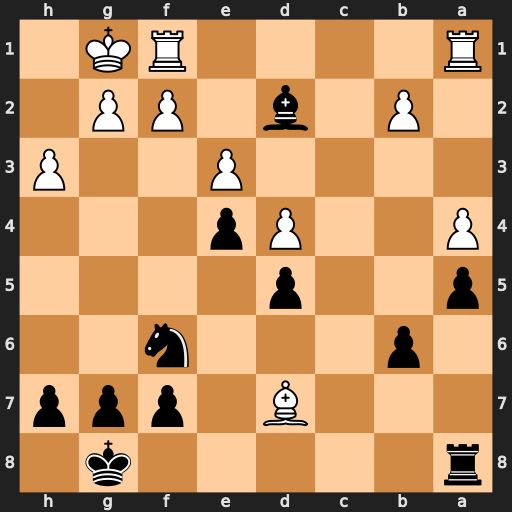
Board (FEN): r5k1/3B1ppp/1p3n2/p2p4/P2Pp3/4P2P/1P1b1PP1/R4RK1
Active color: b
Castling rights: -
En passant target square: -
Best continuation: Nxd7 Rfd1 Bb4